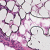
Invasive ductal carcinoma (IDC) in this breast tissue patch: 0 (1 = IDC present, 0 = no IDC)